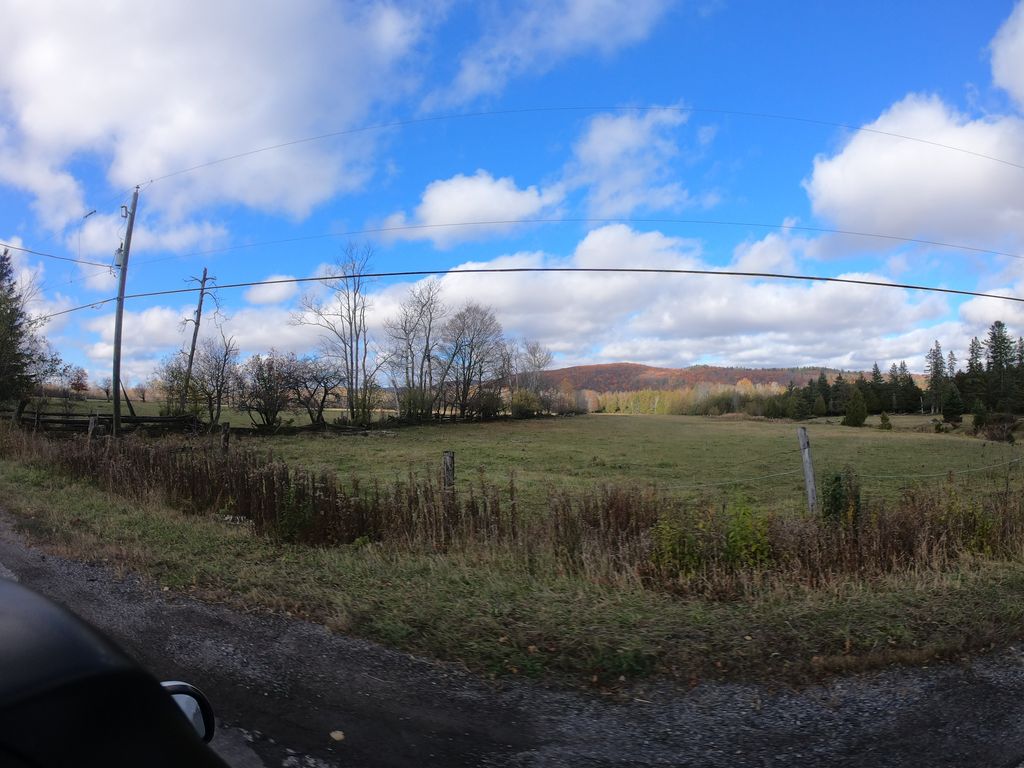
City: ottawa-gatineau